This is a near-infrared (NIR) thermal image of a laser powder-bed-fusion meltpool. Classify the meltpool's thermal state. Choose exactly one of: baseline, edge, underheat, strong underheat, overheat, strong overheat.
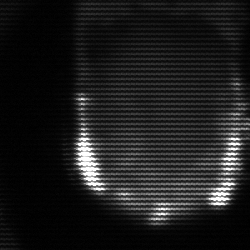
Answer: baseline